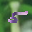
Label: 5